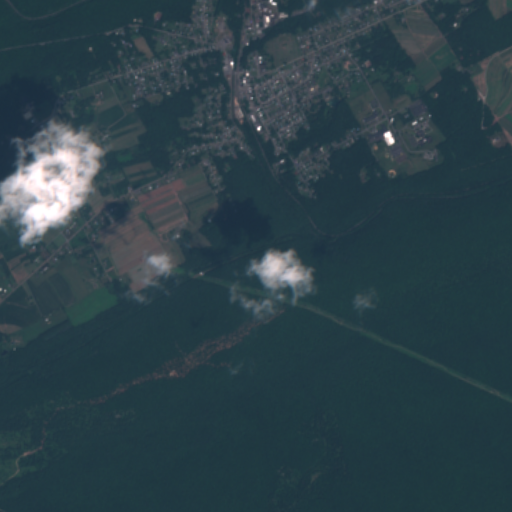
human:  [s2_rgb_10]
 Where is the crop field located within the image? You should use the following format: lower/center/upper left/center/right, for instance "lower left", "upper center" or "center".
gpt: The crop field is located in the upper left of the image.
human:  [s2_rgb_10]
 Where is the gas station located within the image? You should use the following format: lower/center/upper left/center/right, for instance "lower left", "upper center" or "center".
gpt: The gas station is located in the upper center of the image.
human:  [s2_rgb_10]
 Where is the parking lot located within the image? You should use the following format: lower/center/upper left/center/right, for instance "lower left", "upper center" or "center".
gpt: The parking lot is located in the upper center of the image.
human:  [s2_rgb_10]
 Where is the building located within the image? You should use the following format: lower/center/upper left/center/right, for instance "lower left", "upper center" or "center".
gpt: The building is located in the upper of the image.
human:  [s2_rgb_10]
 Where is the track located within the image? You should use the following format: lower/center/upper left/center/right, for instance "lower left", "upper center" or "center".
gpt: There is no track in the image.